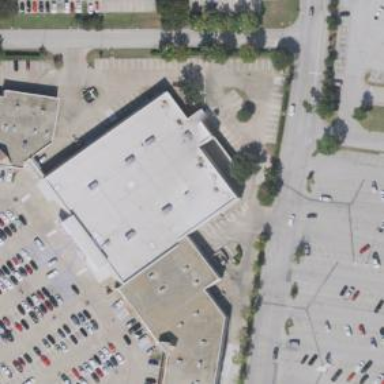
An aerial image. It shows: Retail building housing department store.